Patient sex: M
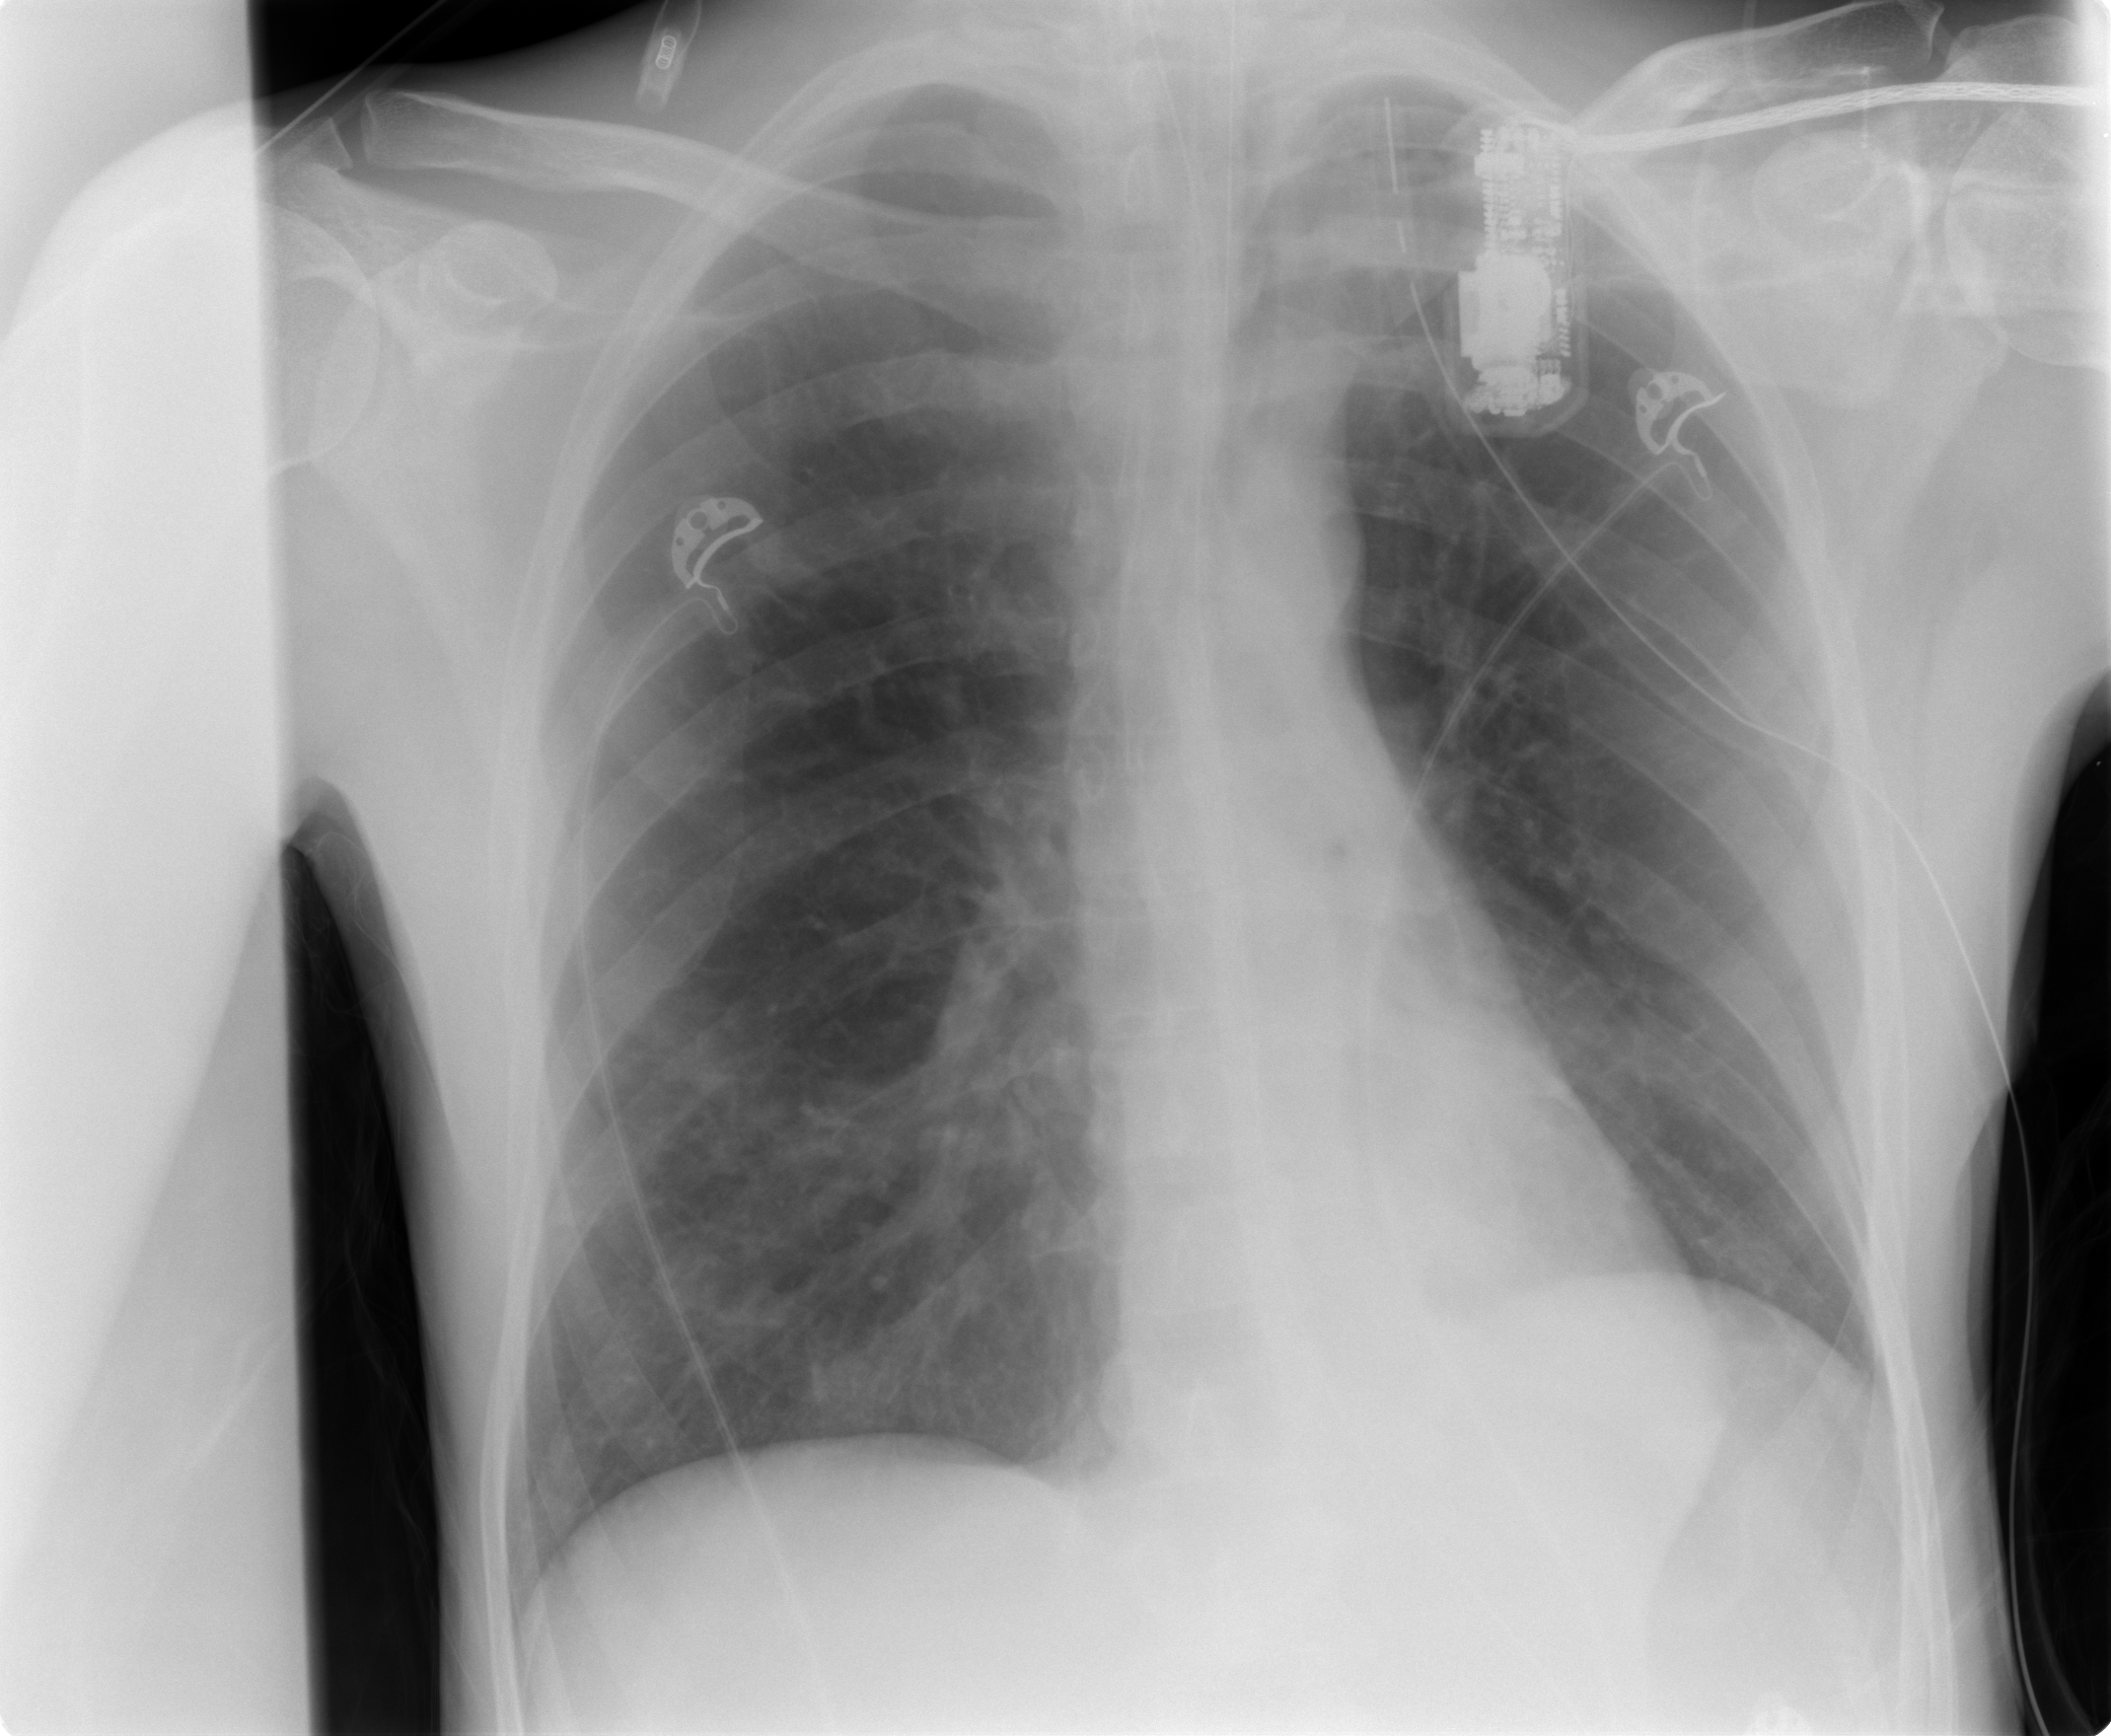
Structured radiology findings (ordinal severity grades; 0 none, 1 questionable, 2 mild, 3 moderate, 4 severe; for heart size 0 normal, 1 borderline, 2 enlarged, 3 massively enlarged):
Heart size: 0
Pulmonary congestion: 0
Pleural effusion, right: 0
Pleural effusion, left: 0
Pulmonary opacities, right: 2
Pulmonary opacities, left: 0
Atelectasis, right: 0
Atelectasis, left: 0